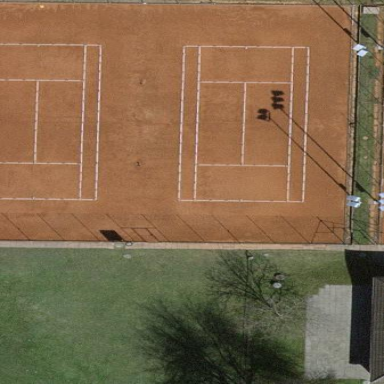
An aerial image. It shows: Tennis court on the leisure land pitch.